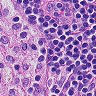
Metastatic tissue present: no